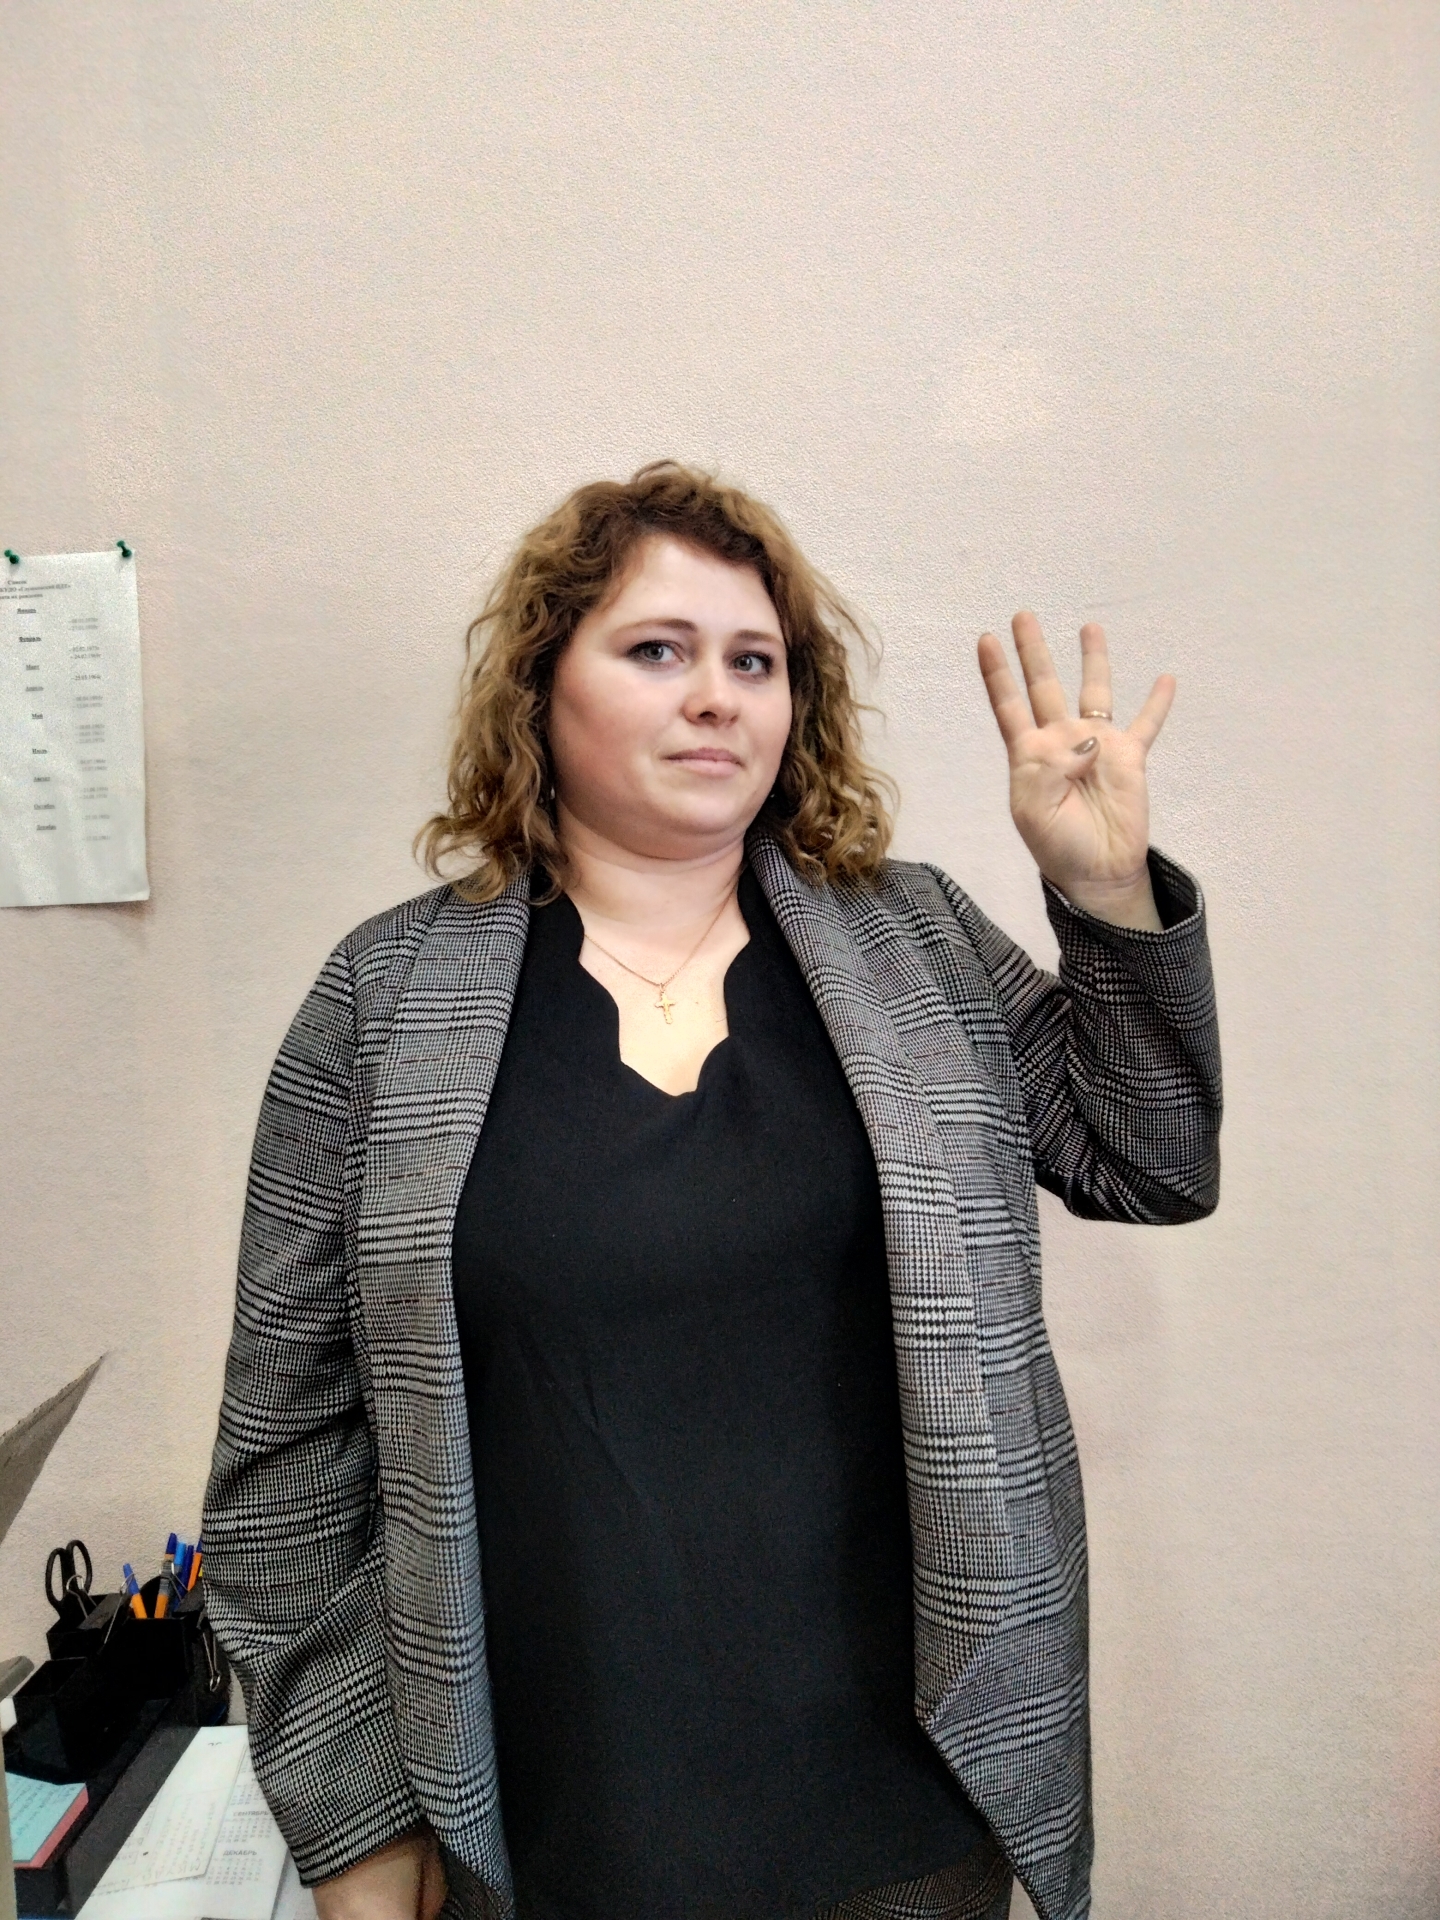
Label: clear